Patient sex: M
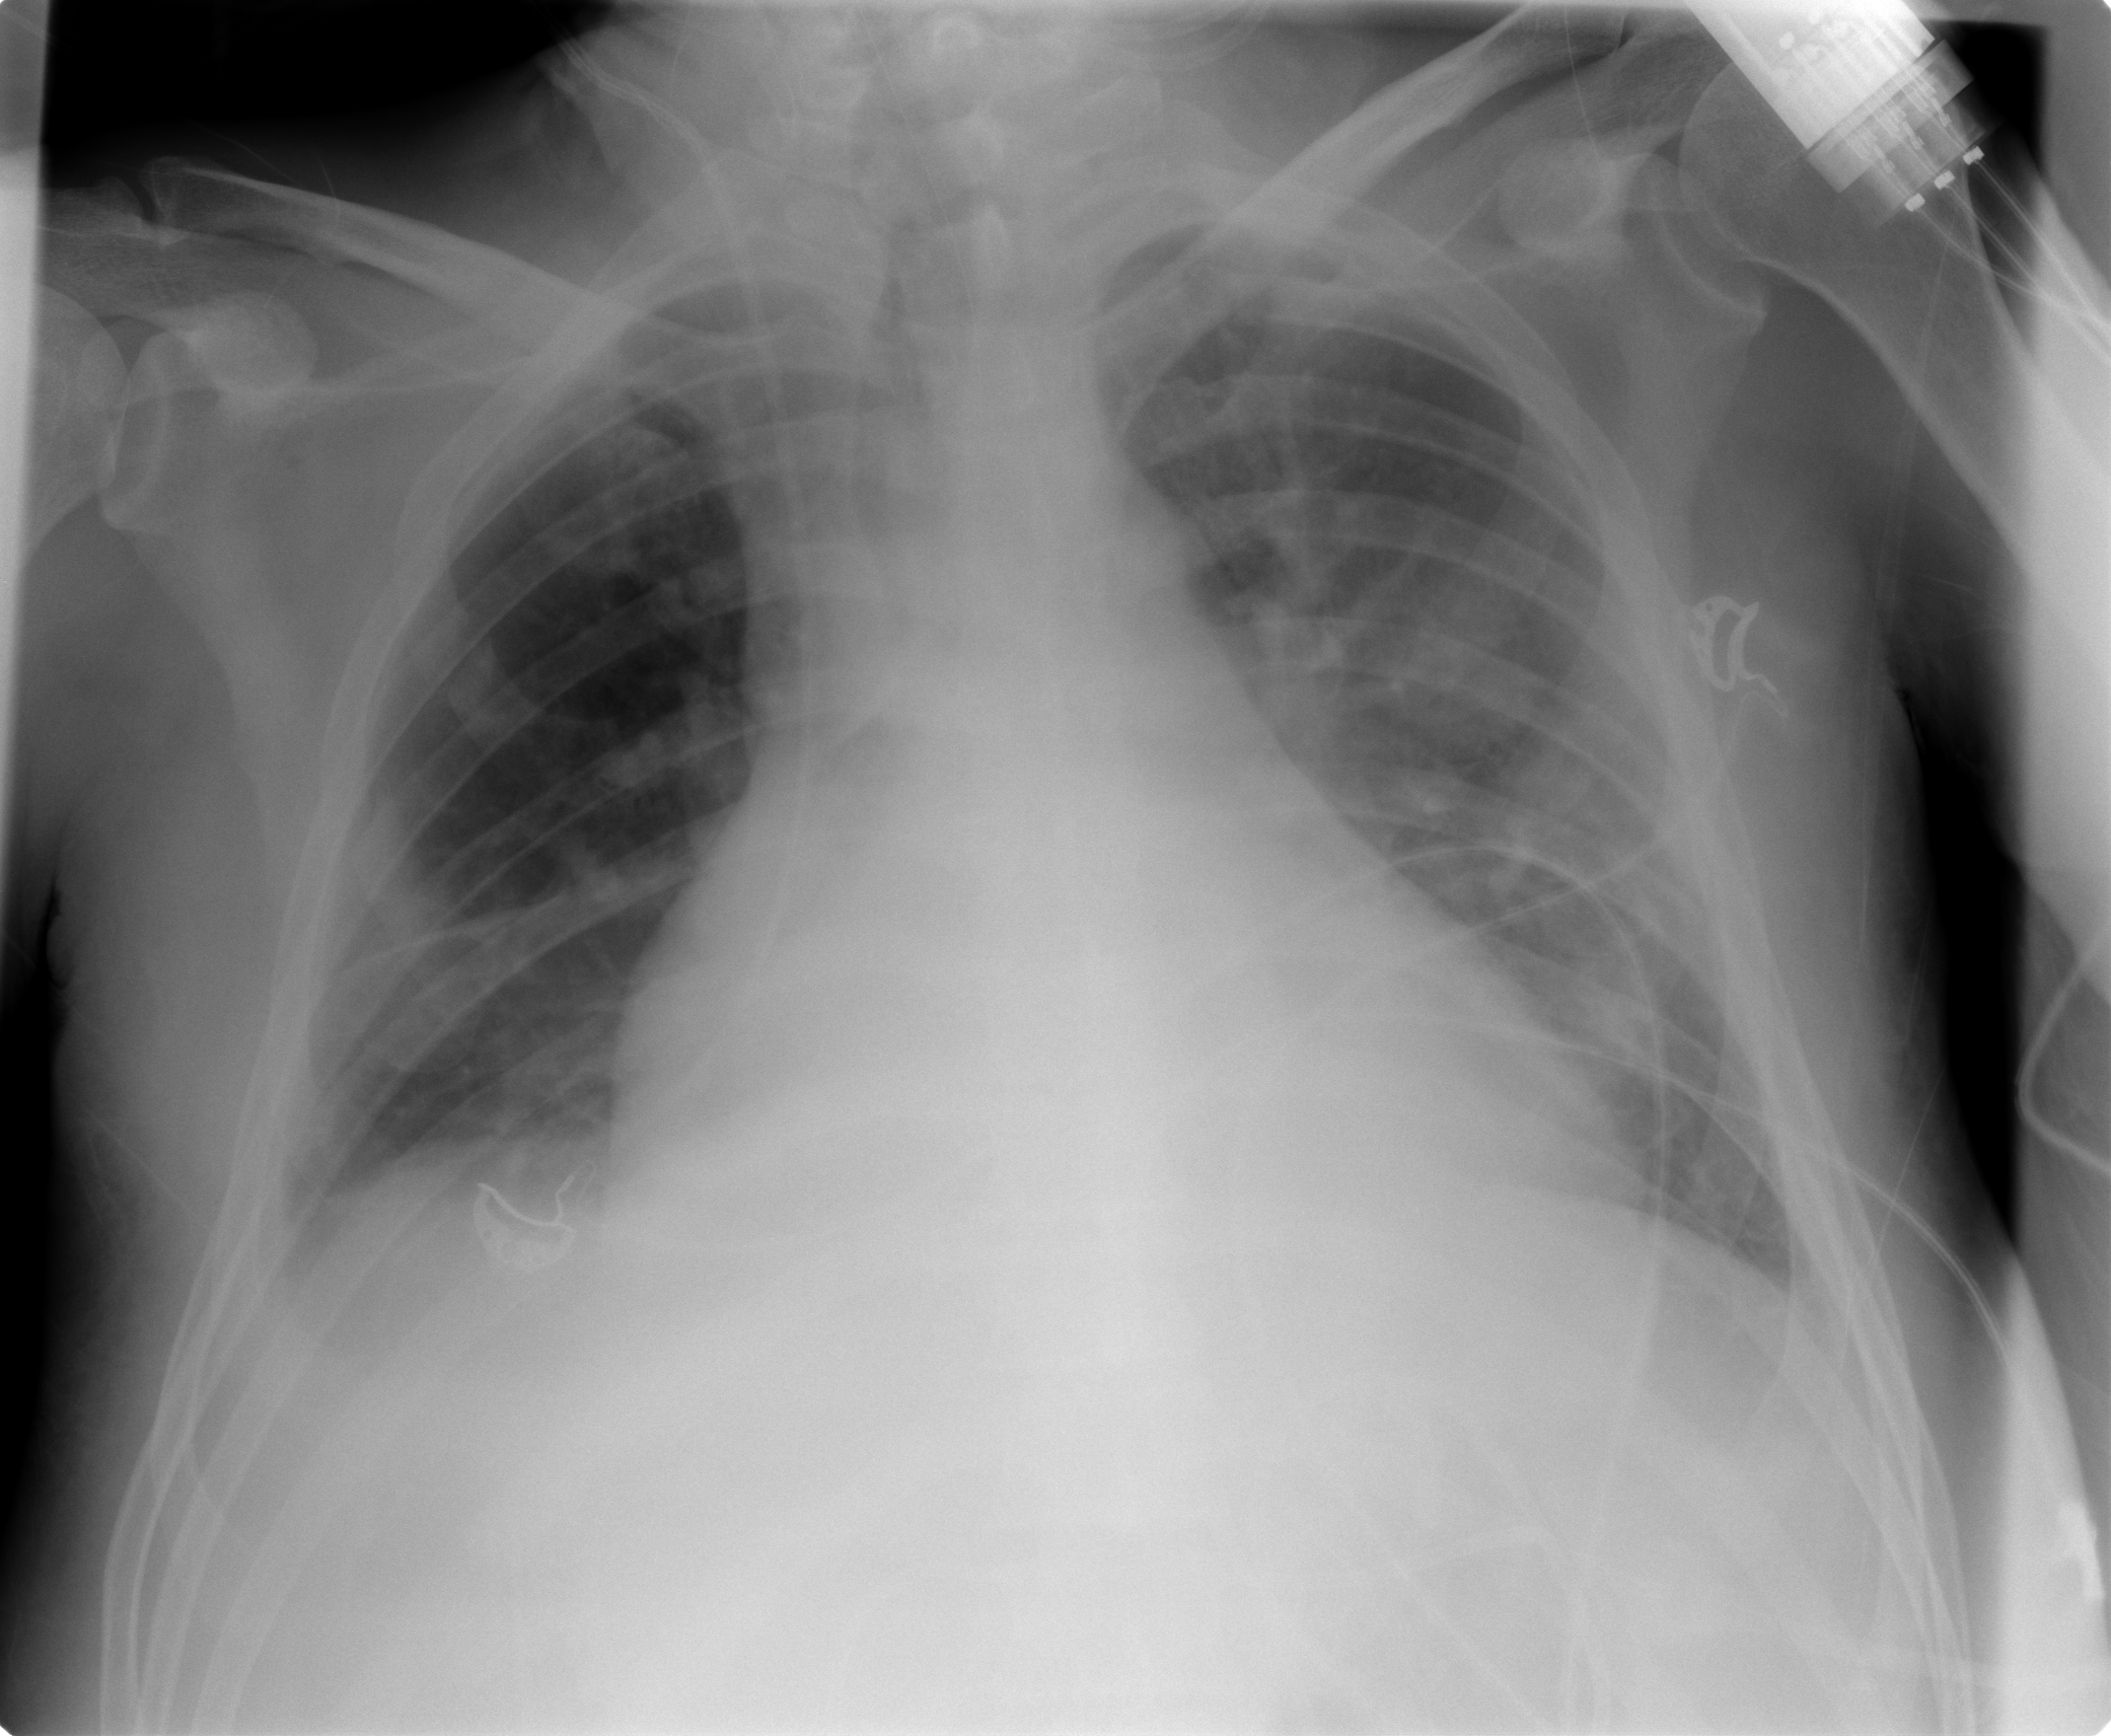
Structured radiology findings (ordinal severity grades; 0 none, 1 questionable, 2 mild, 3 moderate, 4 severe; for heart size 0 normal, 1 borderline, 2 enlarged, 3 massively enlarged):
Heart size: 3
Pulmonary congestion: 2
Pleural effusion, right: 2
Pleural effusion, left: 2
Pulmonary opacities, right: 0
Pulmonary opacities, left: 0
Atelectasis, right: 2
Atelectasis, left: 0